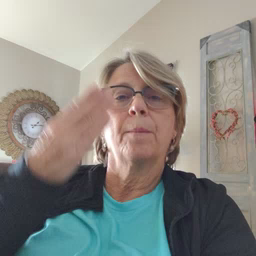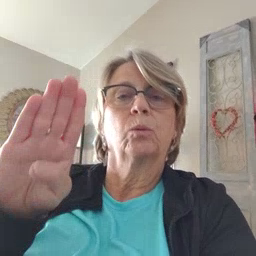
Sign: blue